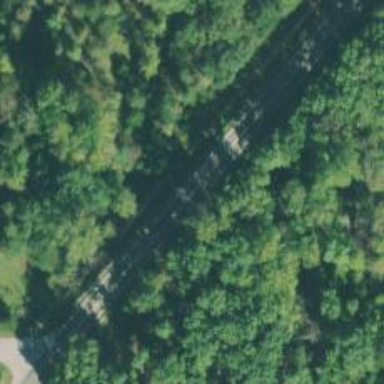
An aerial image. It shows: Culvert tunnel.